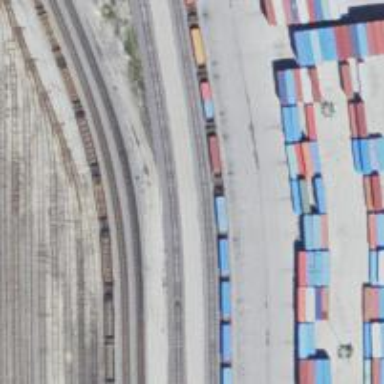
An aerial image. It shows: Railway yard in service.